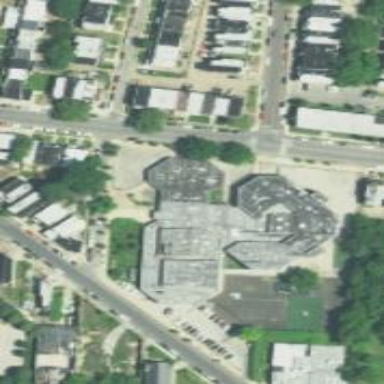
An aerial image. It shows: Elementary school.